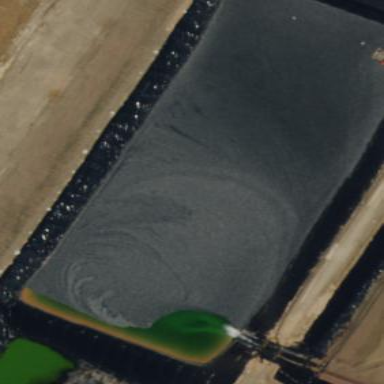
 which is man-made pond for holding water."